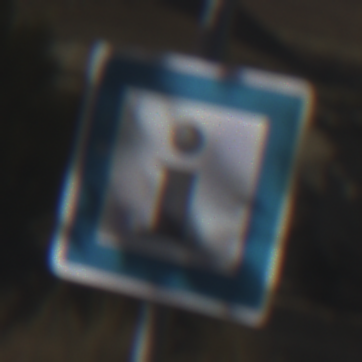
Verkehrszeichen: Informationsstelle
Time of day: MorningAfternoon
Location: Outdoor (Nature)
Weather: PartlyCloudy
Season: NotSpecified
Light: Natural